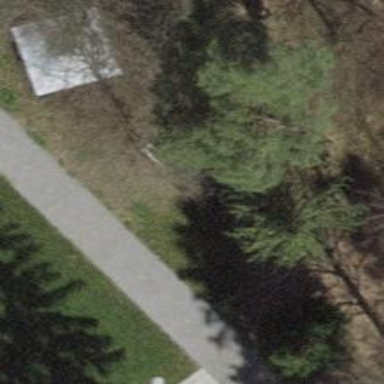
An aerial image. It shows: Picnic table located in leisure land area.